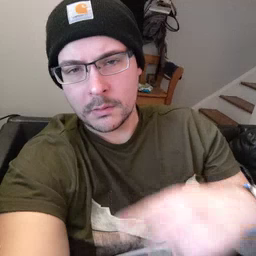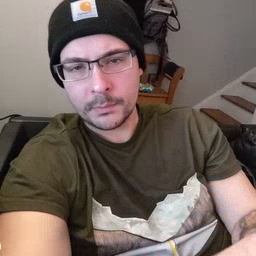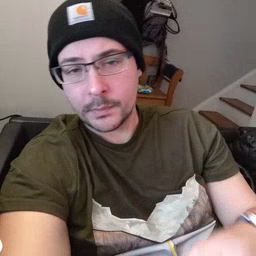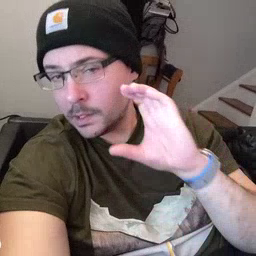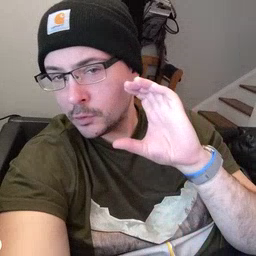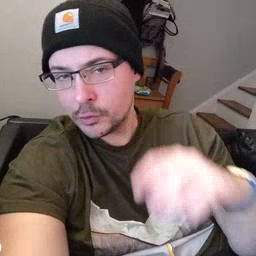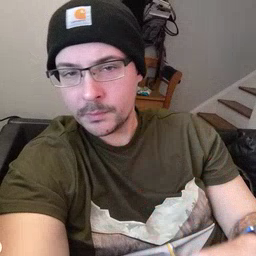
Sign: hear